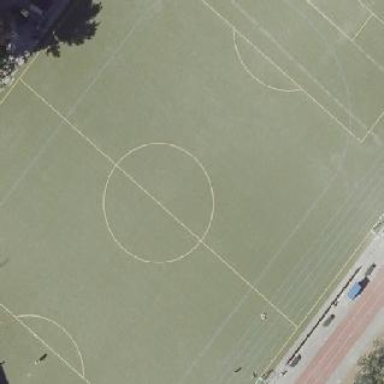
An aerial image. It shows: Soccer pitch with artificial turf for leisure sports activities.